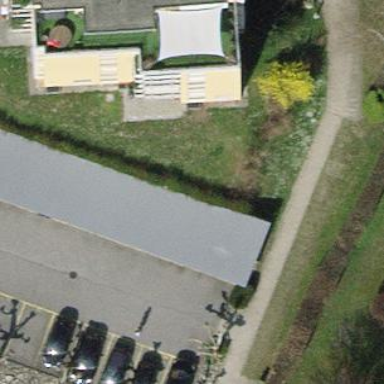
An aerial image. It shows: View of roof of building.